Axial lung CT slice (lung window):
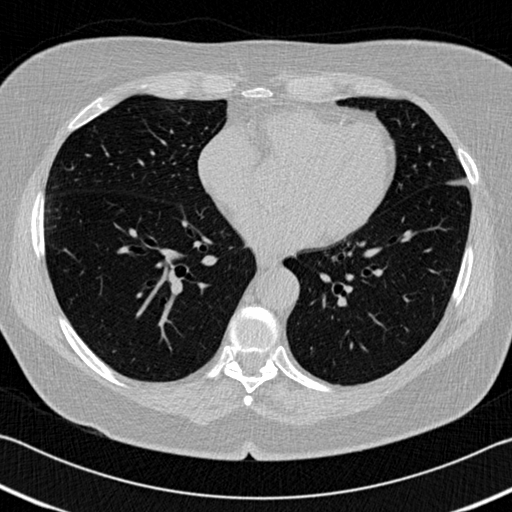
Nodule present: no